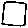
Label: square